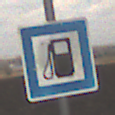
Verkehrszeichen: Tankstelle
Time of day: MorningAfternoon
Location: Outdoor (Nature)
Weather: Overcast
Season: NotSpecified
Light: Natural